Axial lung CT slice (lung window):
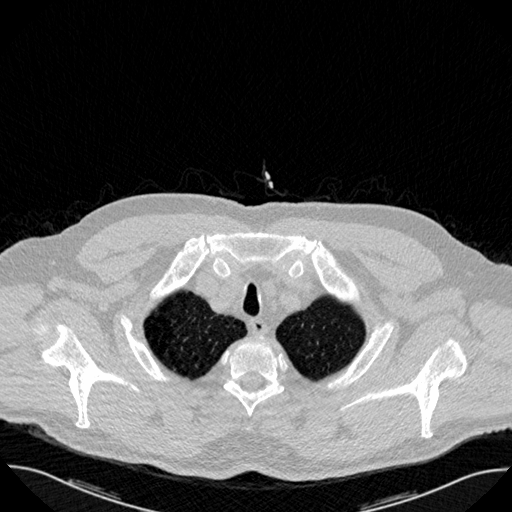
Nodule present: no